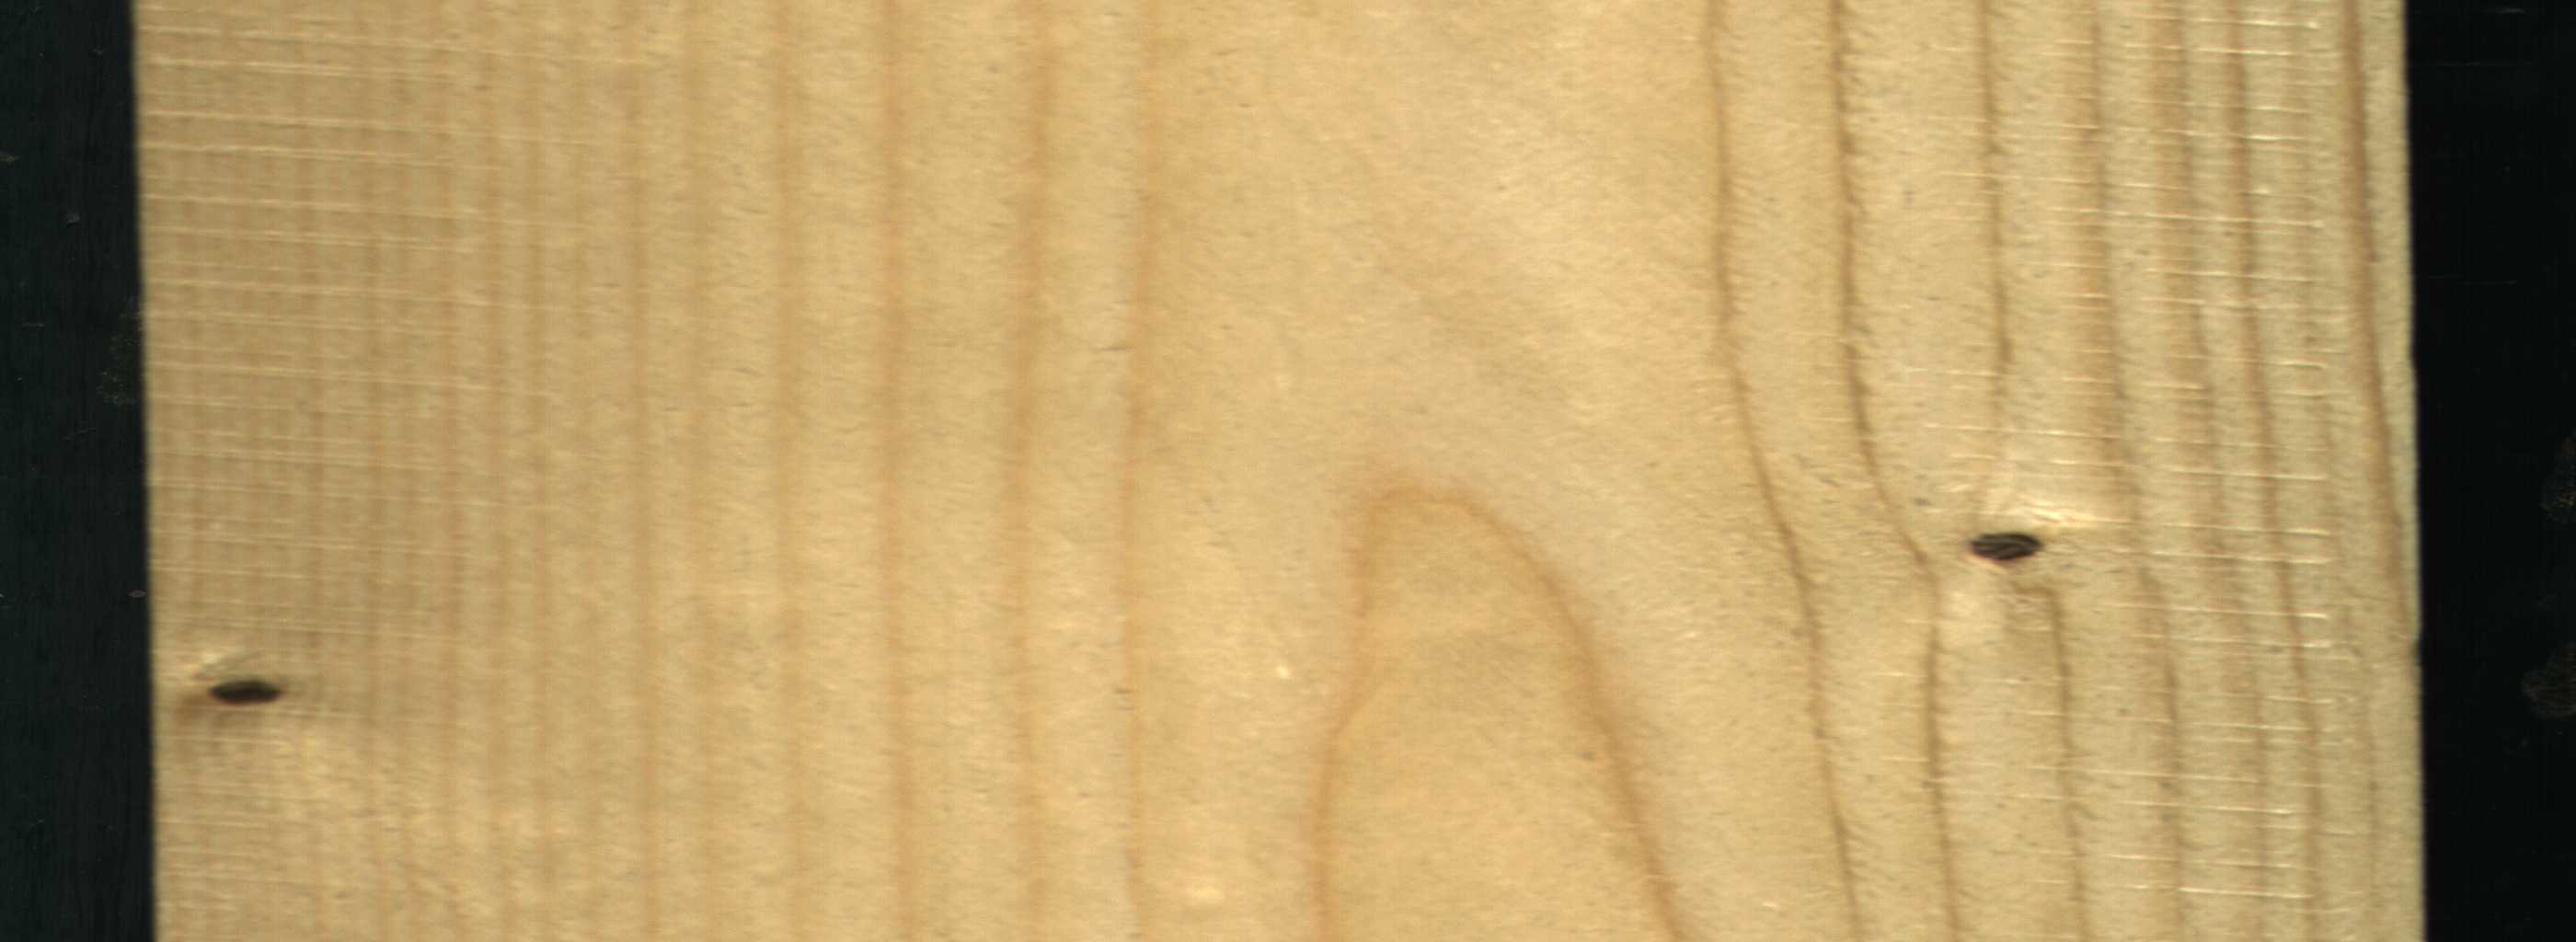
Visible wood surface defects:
Dead_Knot
Dead_Knot